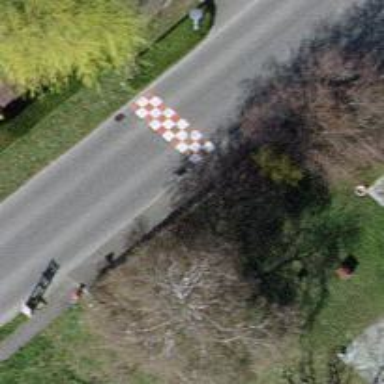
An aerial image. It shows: Traffic calming hump on the road.